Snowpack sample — Snodgrass Mountain, Crested Butte, Colorado (2/4/25, 12:06 PM MST)
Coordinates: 38.923, -106.968
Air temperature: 35 °F
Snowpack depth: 80 cm
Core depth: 80 cm
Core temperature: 32 °F
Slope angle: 14°, slope face: 78°
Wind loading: low
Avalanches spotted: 0
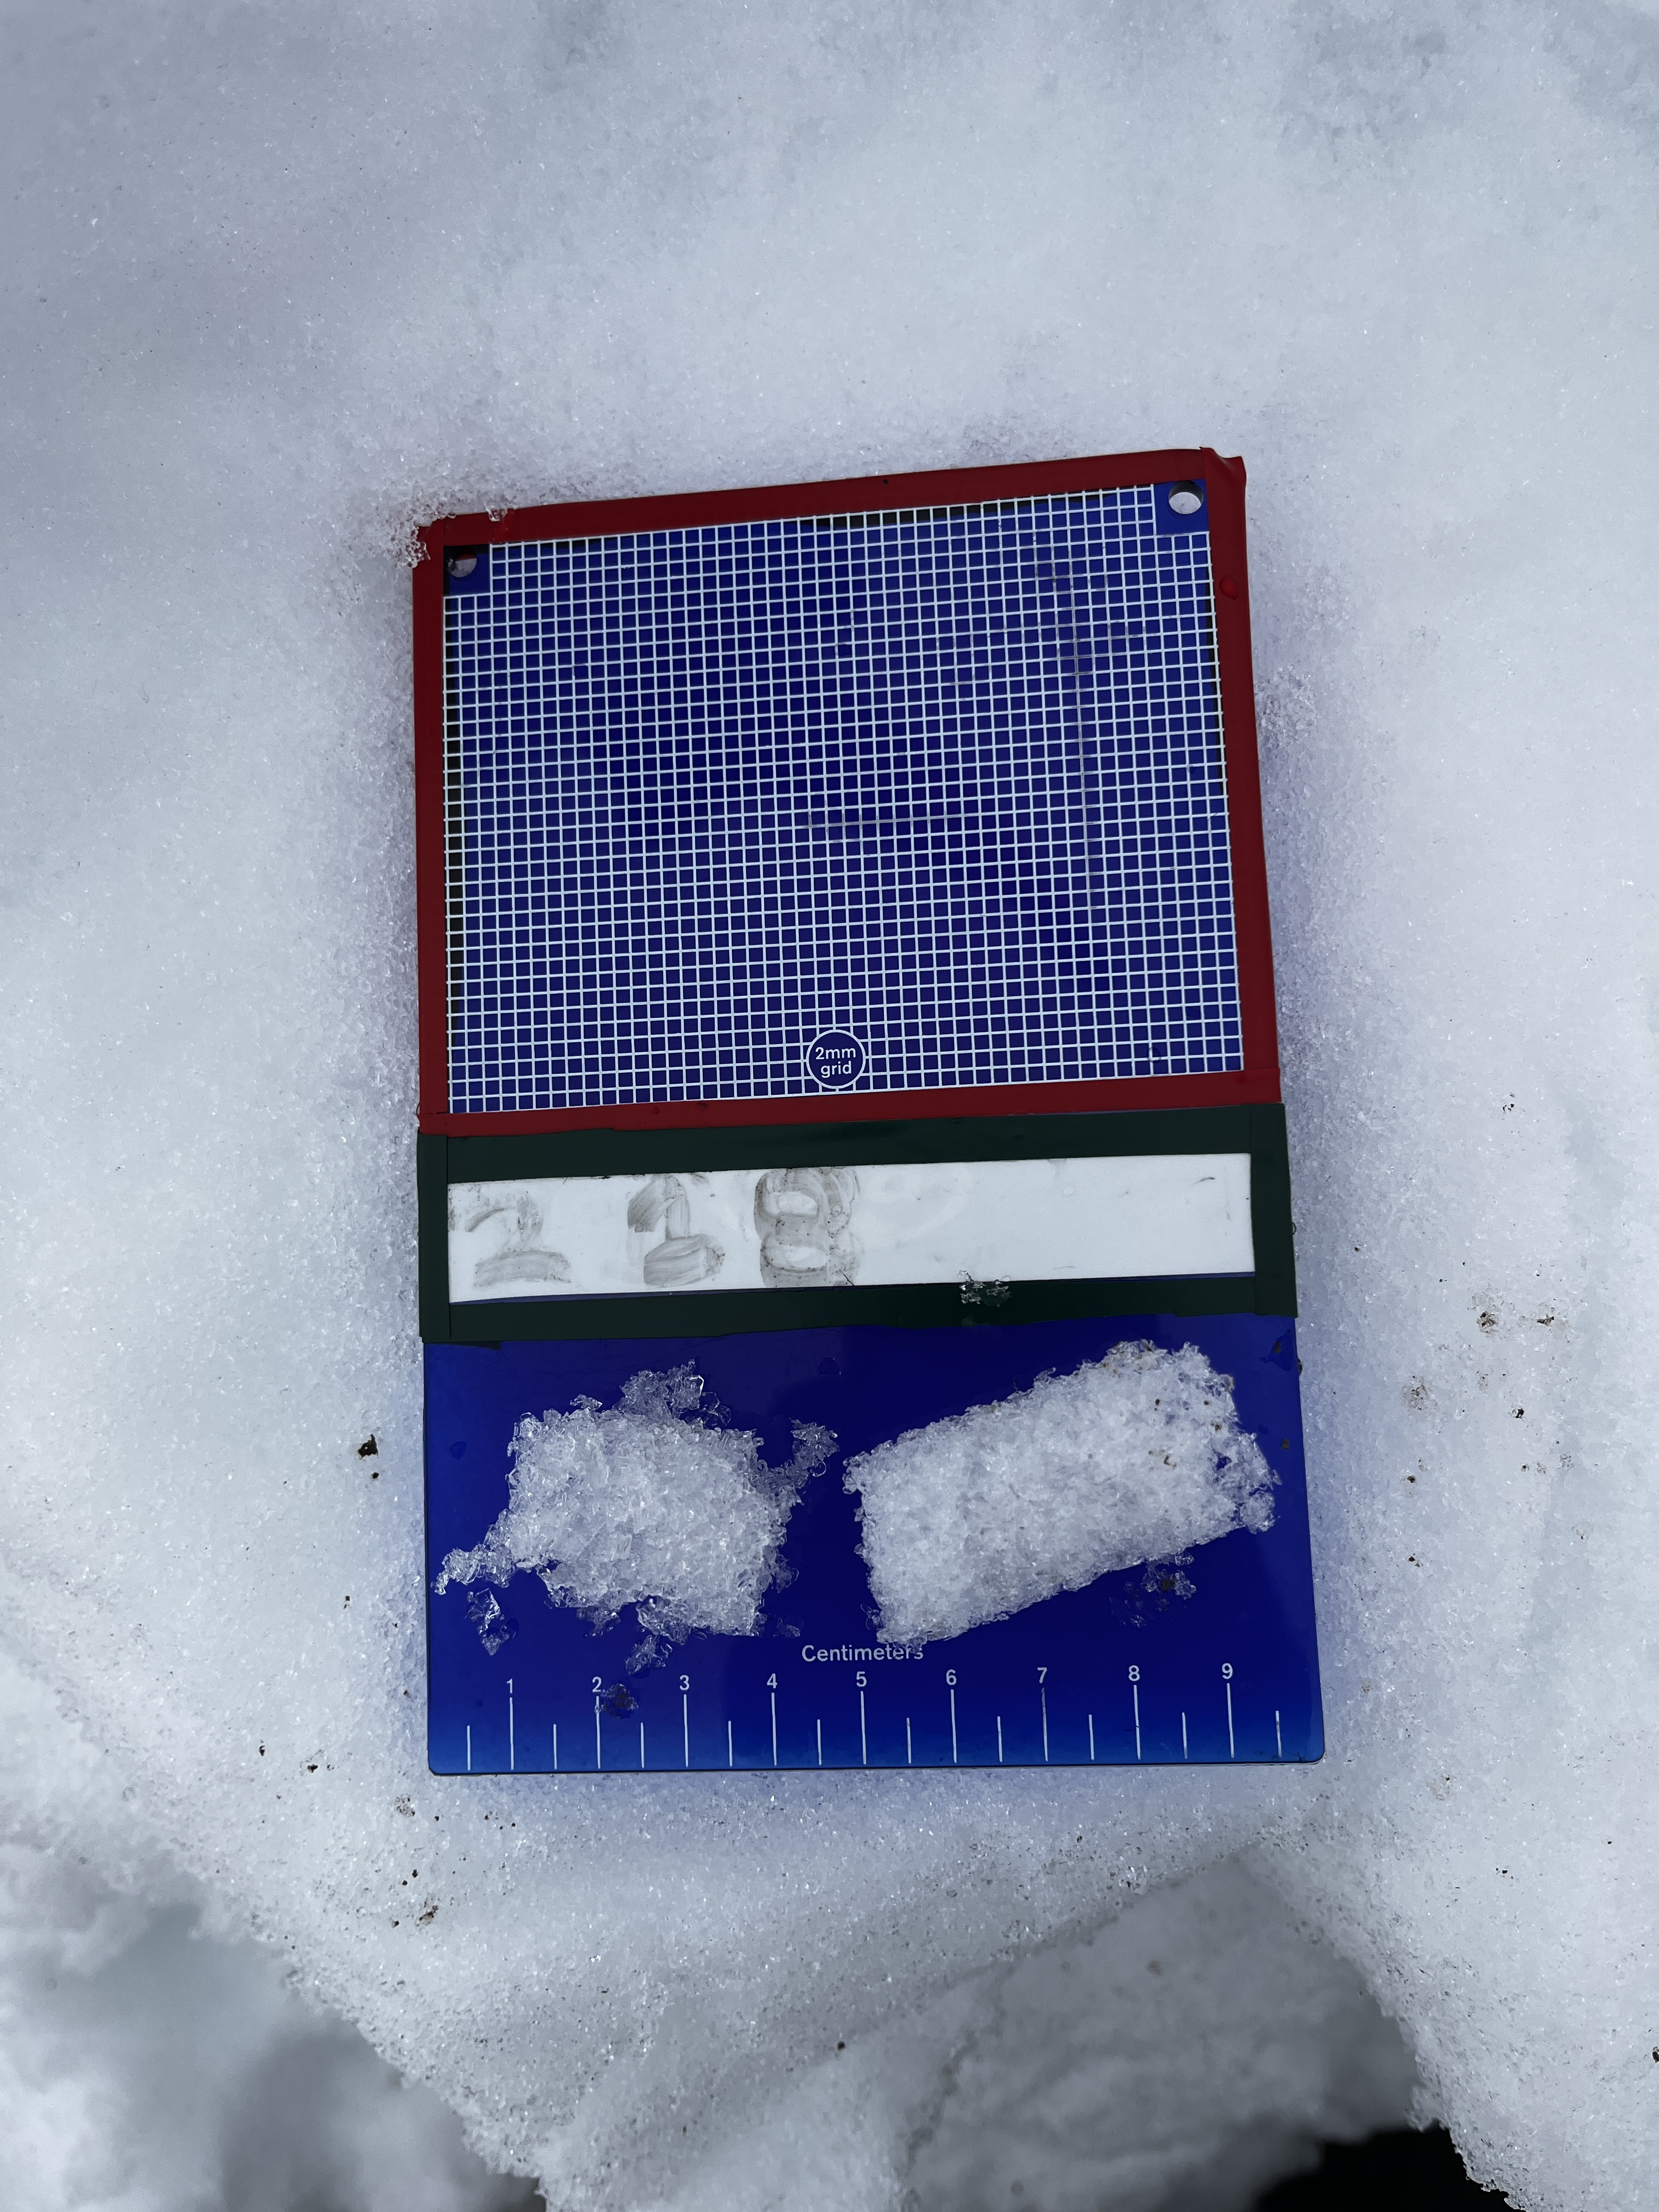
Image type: crystal_card
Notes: No avalanches nearby, unusually warm weather for the last month reported by residents, Collected 25 yards from treeline